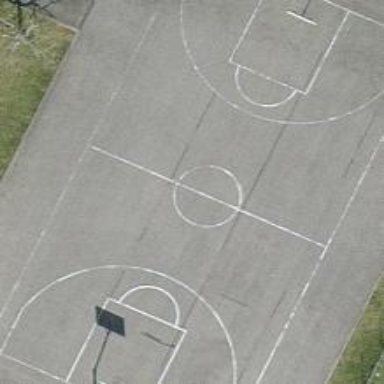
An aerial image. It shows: Basketball court on leisure land pitch.